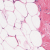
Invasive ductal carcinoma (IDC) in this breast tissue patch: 0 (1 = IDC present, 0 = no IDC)